Chest X-ray:
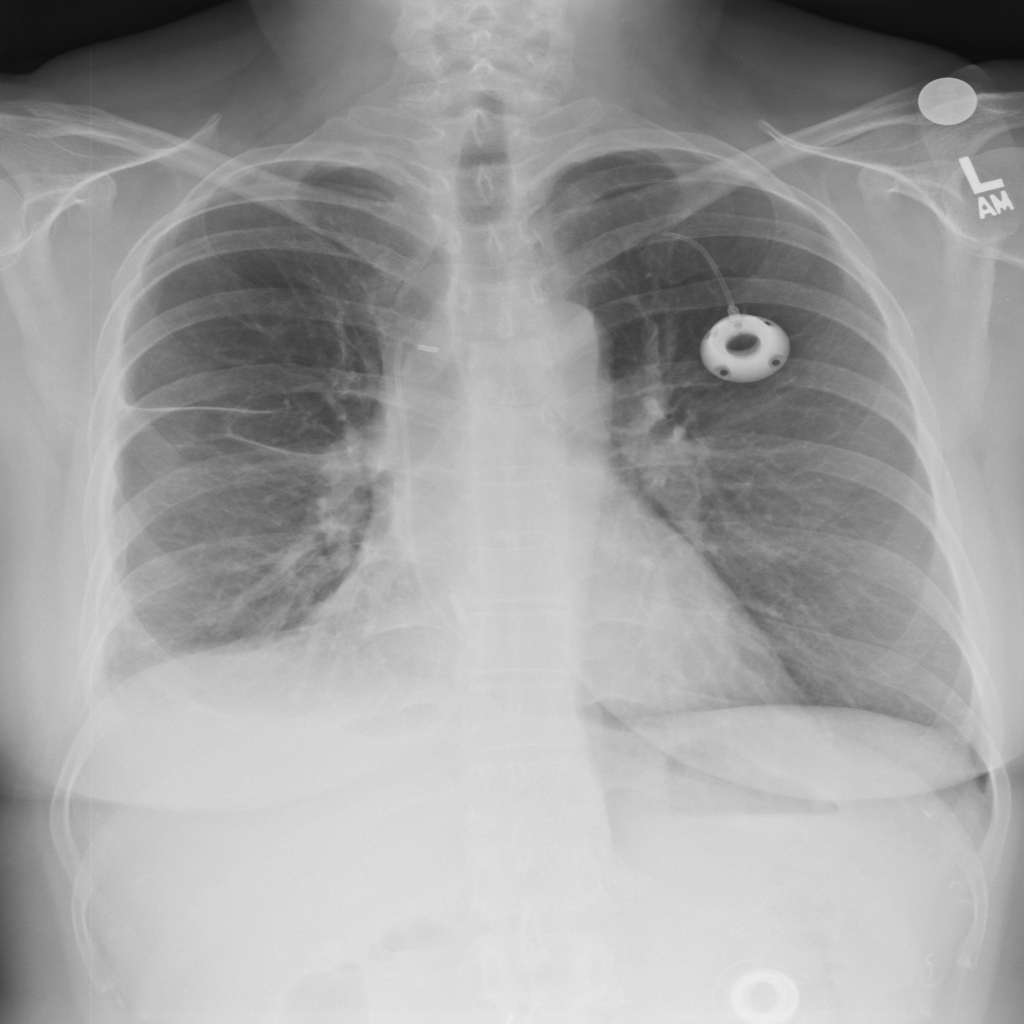
Findings: Fracture, Effusion, Pleural Thickening, Consolidation
No abnormal finding: no